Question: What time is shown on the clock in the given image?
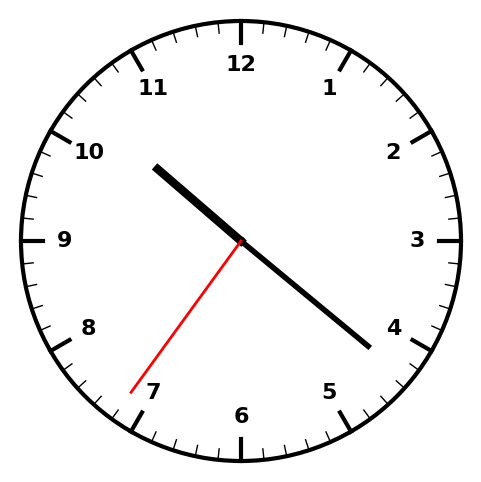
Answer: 10:21:36